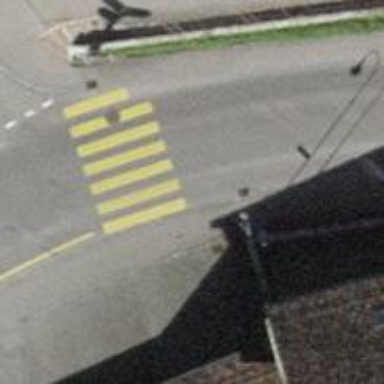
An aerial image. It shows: Zebra crossing on the road.